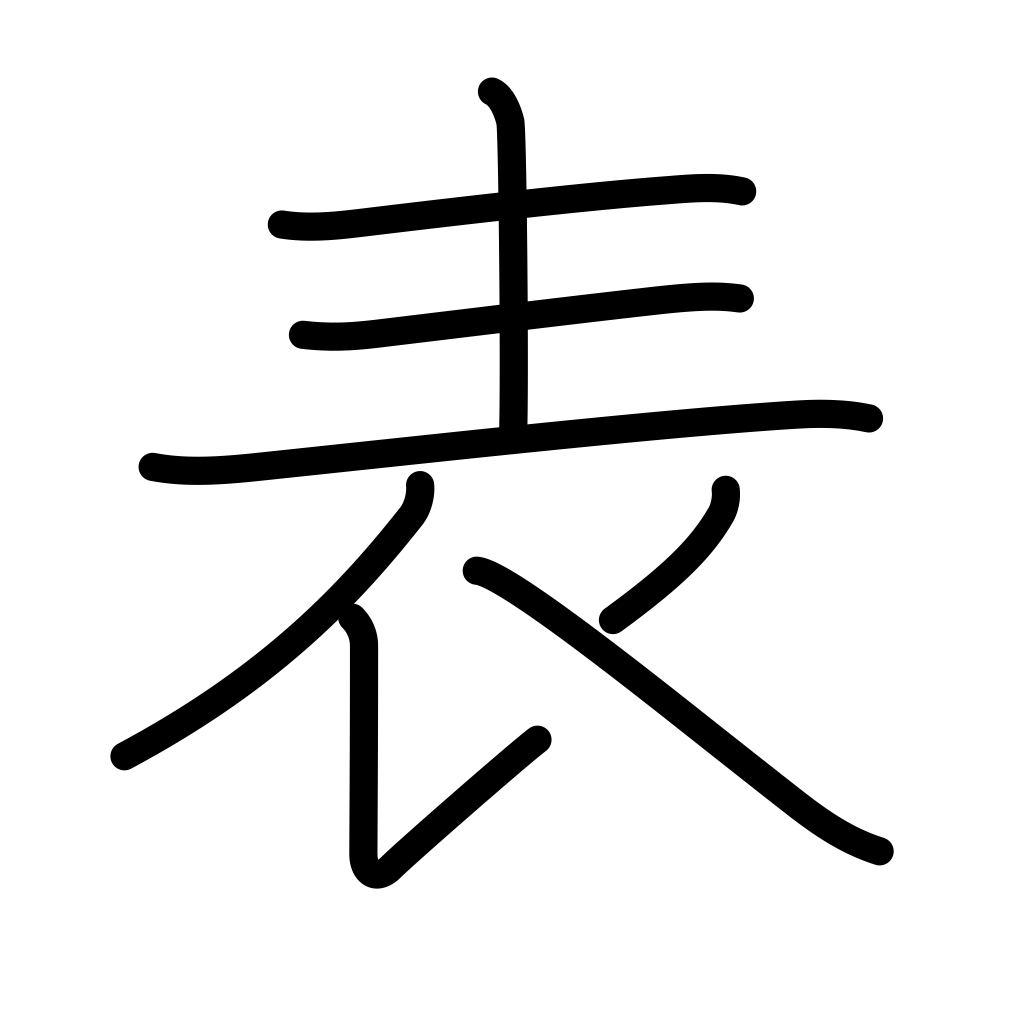
Meaning: surface, table, chart, diagram